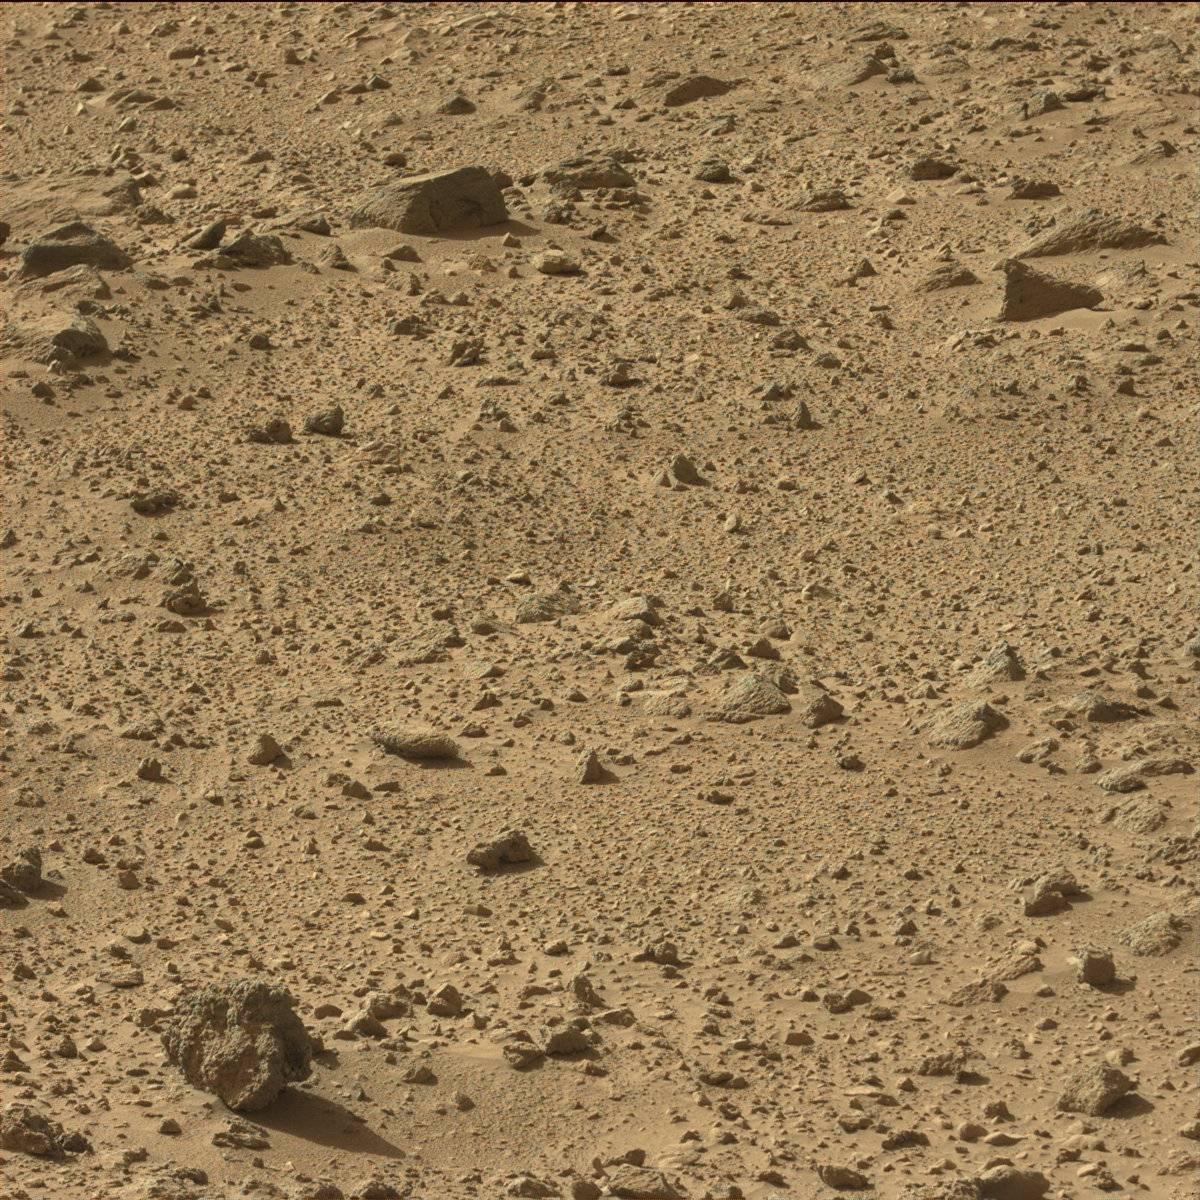
Terrain classes present: Bedrock, Rock, Sand / Soil